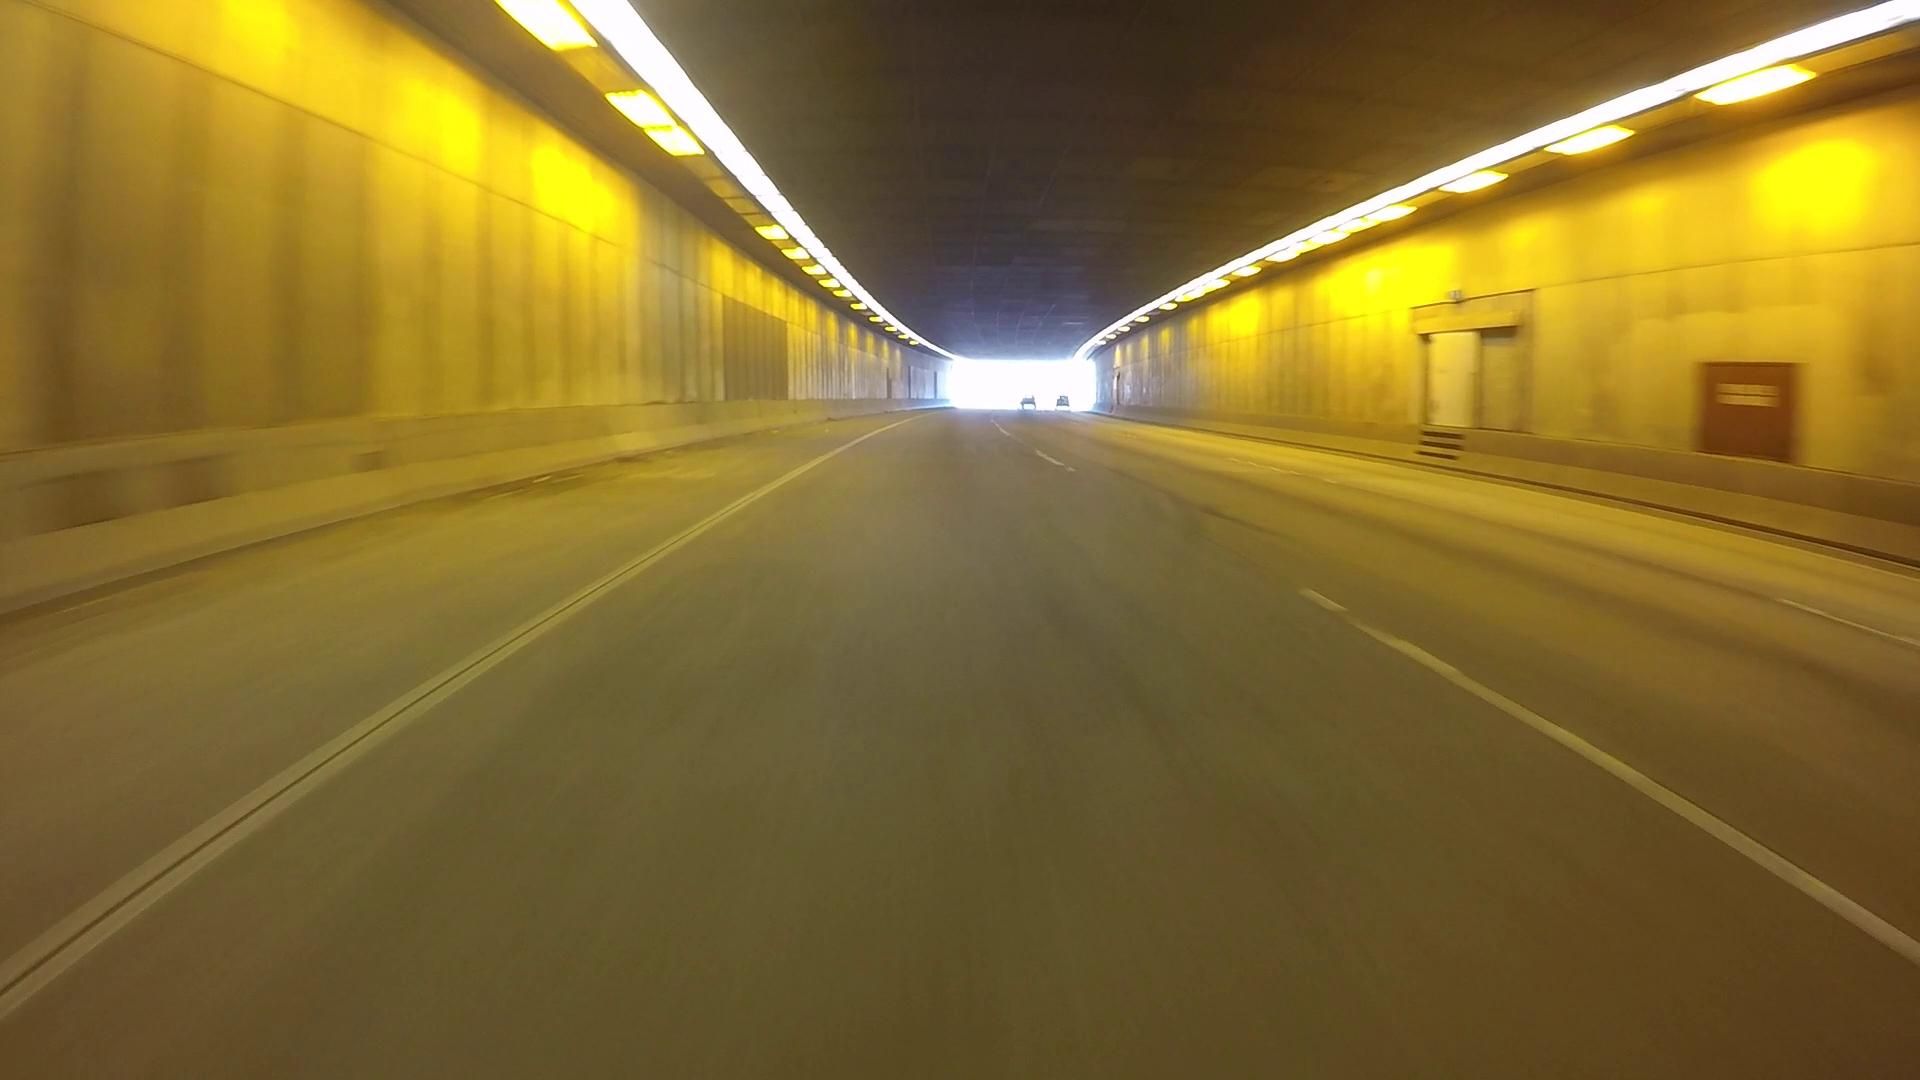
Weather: clear
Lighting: night
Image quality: slightly poor
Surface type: driving surface
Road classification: motorway
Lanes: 3
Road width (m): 2.0
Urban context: low density rural
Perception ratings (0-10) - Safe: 2.93, Lively: 0.83, Beautiful: 3.99, Boring: 9.32, Depressing: 6.03, Wealthy: 2.42